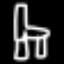
Label: chair